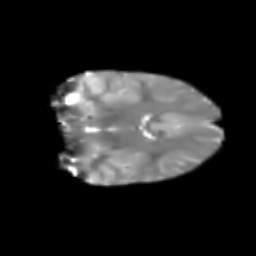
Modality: T2w
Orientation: coronal
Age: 7
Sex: female
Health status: healthy